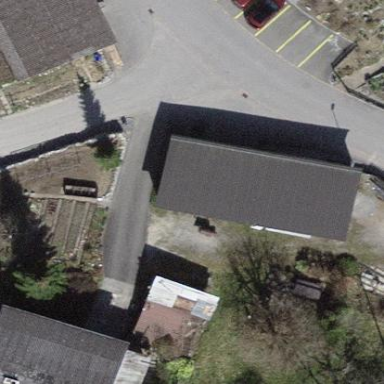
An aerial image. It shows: Garage building.